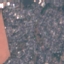
Land use / land cover: Residential